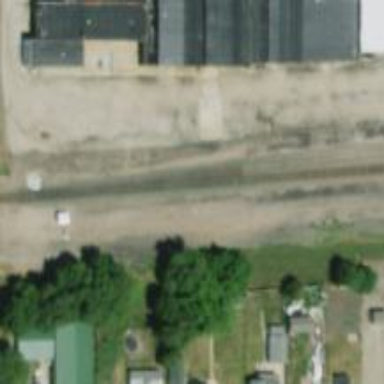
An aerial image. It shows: Railway siding with rails.